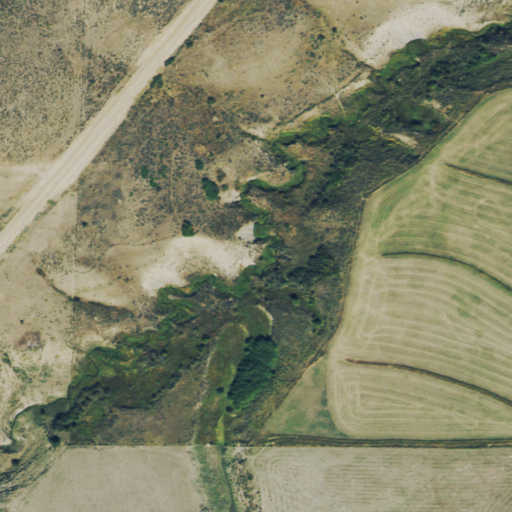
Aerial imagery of valley in Colorado named Herring Draw containing shrub, cultivated crops, open development, pasture, deciduous forest, and woody wetlands